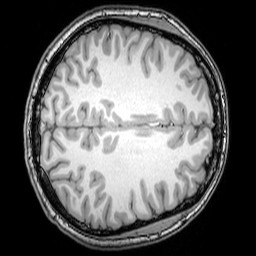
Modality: T1w
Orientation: axial
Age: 23
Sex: male
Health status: healthy
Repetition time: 0.081 s
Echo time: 0.037 s